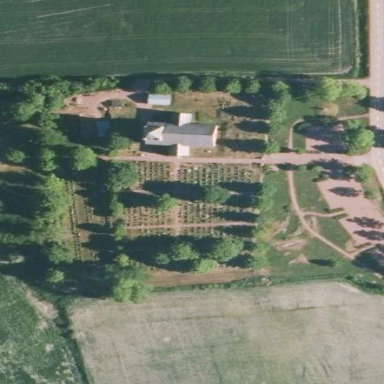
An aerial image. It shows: Graveyard.